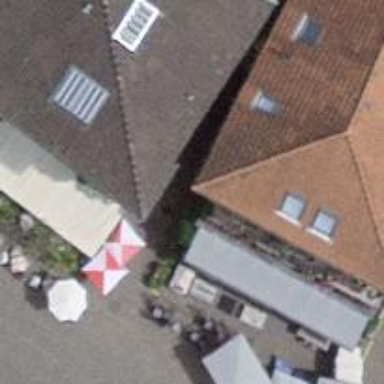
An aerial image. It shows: Restaurant located within hotel.